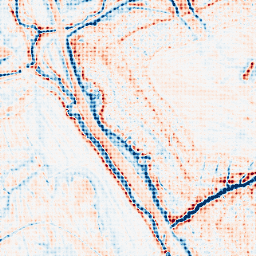
Category: edge_preserving
Decomposition family: anisotropic_diffusion
Decomposition parameters: iterations: 20
kappa: 30
gamma: 0.2
Upsampling method: sinc_blackman
Upsampling parameters: scale: 8
kernel_size: 8
Upsampling scale: 8